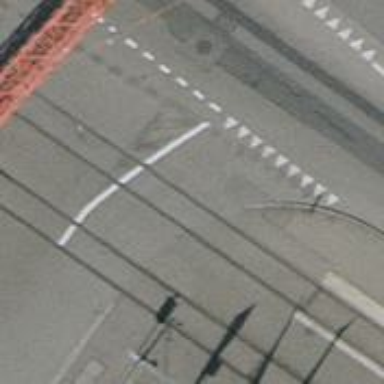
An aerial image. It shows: Railway crossing.